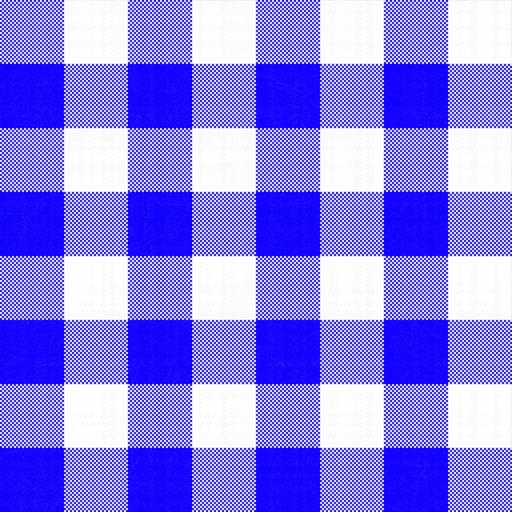
Tags: blue cloth fabric pattern table tartan